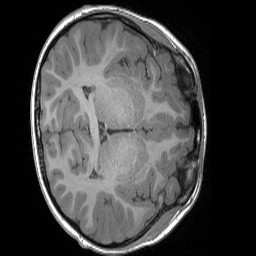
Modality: T1w
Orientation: axial
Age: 7
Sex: male
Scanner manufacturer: siemens
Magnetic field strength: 3 T
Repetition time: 1.65 s
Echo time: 0.00203 s